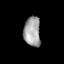
Tissue: lung
Cell type: Epithelial cells
Senescence score: 0.2367
Nuclear area (px): 486
Mean DAPI intensity: 161.206